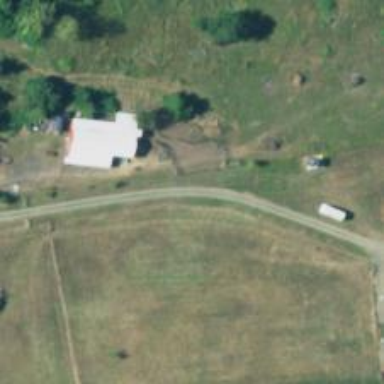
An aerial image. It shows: Driveway.